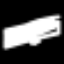
Label: leaf